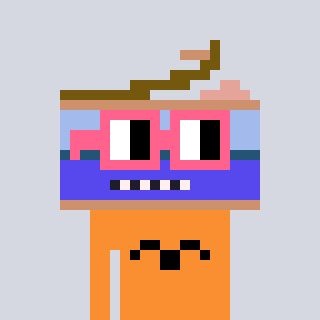
a pixel art character with square pink glasses, a canned ham-shaped head and a orange-colored body on a cool background